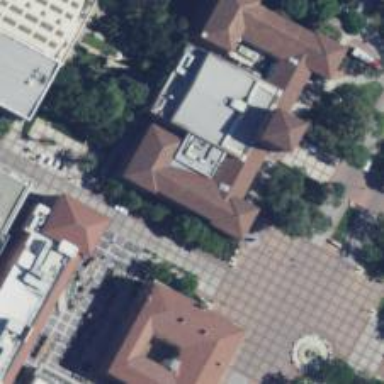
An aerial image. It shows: University building.